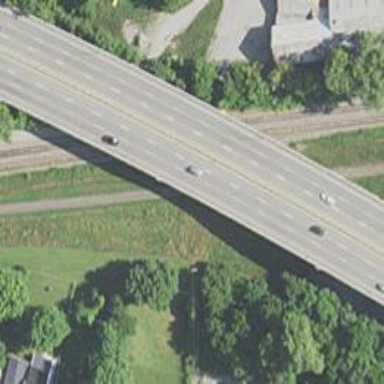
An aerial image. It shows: Bridge over motorway.